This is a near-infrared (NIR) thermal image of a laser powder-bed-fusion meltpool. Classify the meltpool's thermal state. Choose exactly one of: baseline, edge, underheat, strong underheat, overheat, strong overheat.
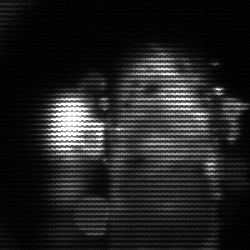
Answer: strong underheat